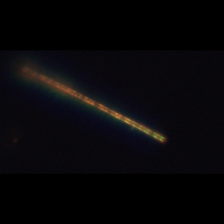
Taxon: Chaetoceros
Group: Diatoms